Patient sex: F
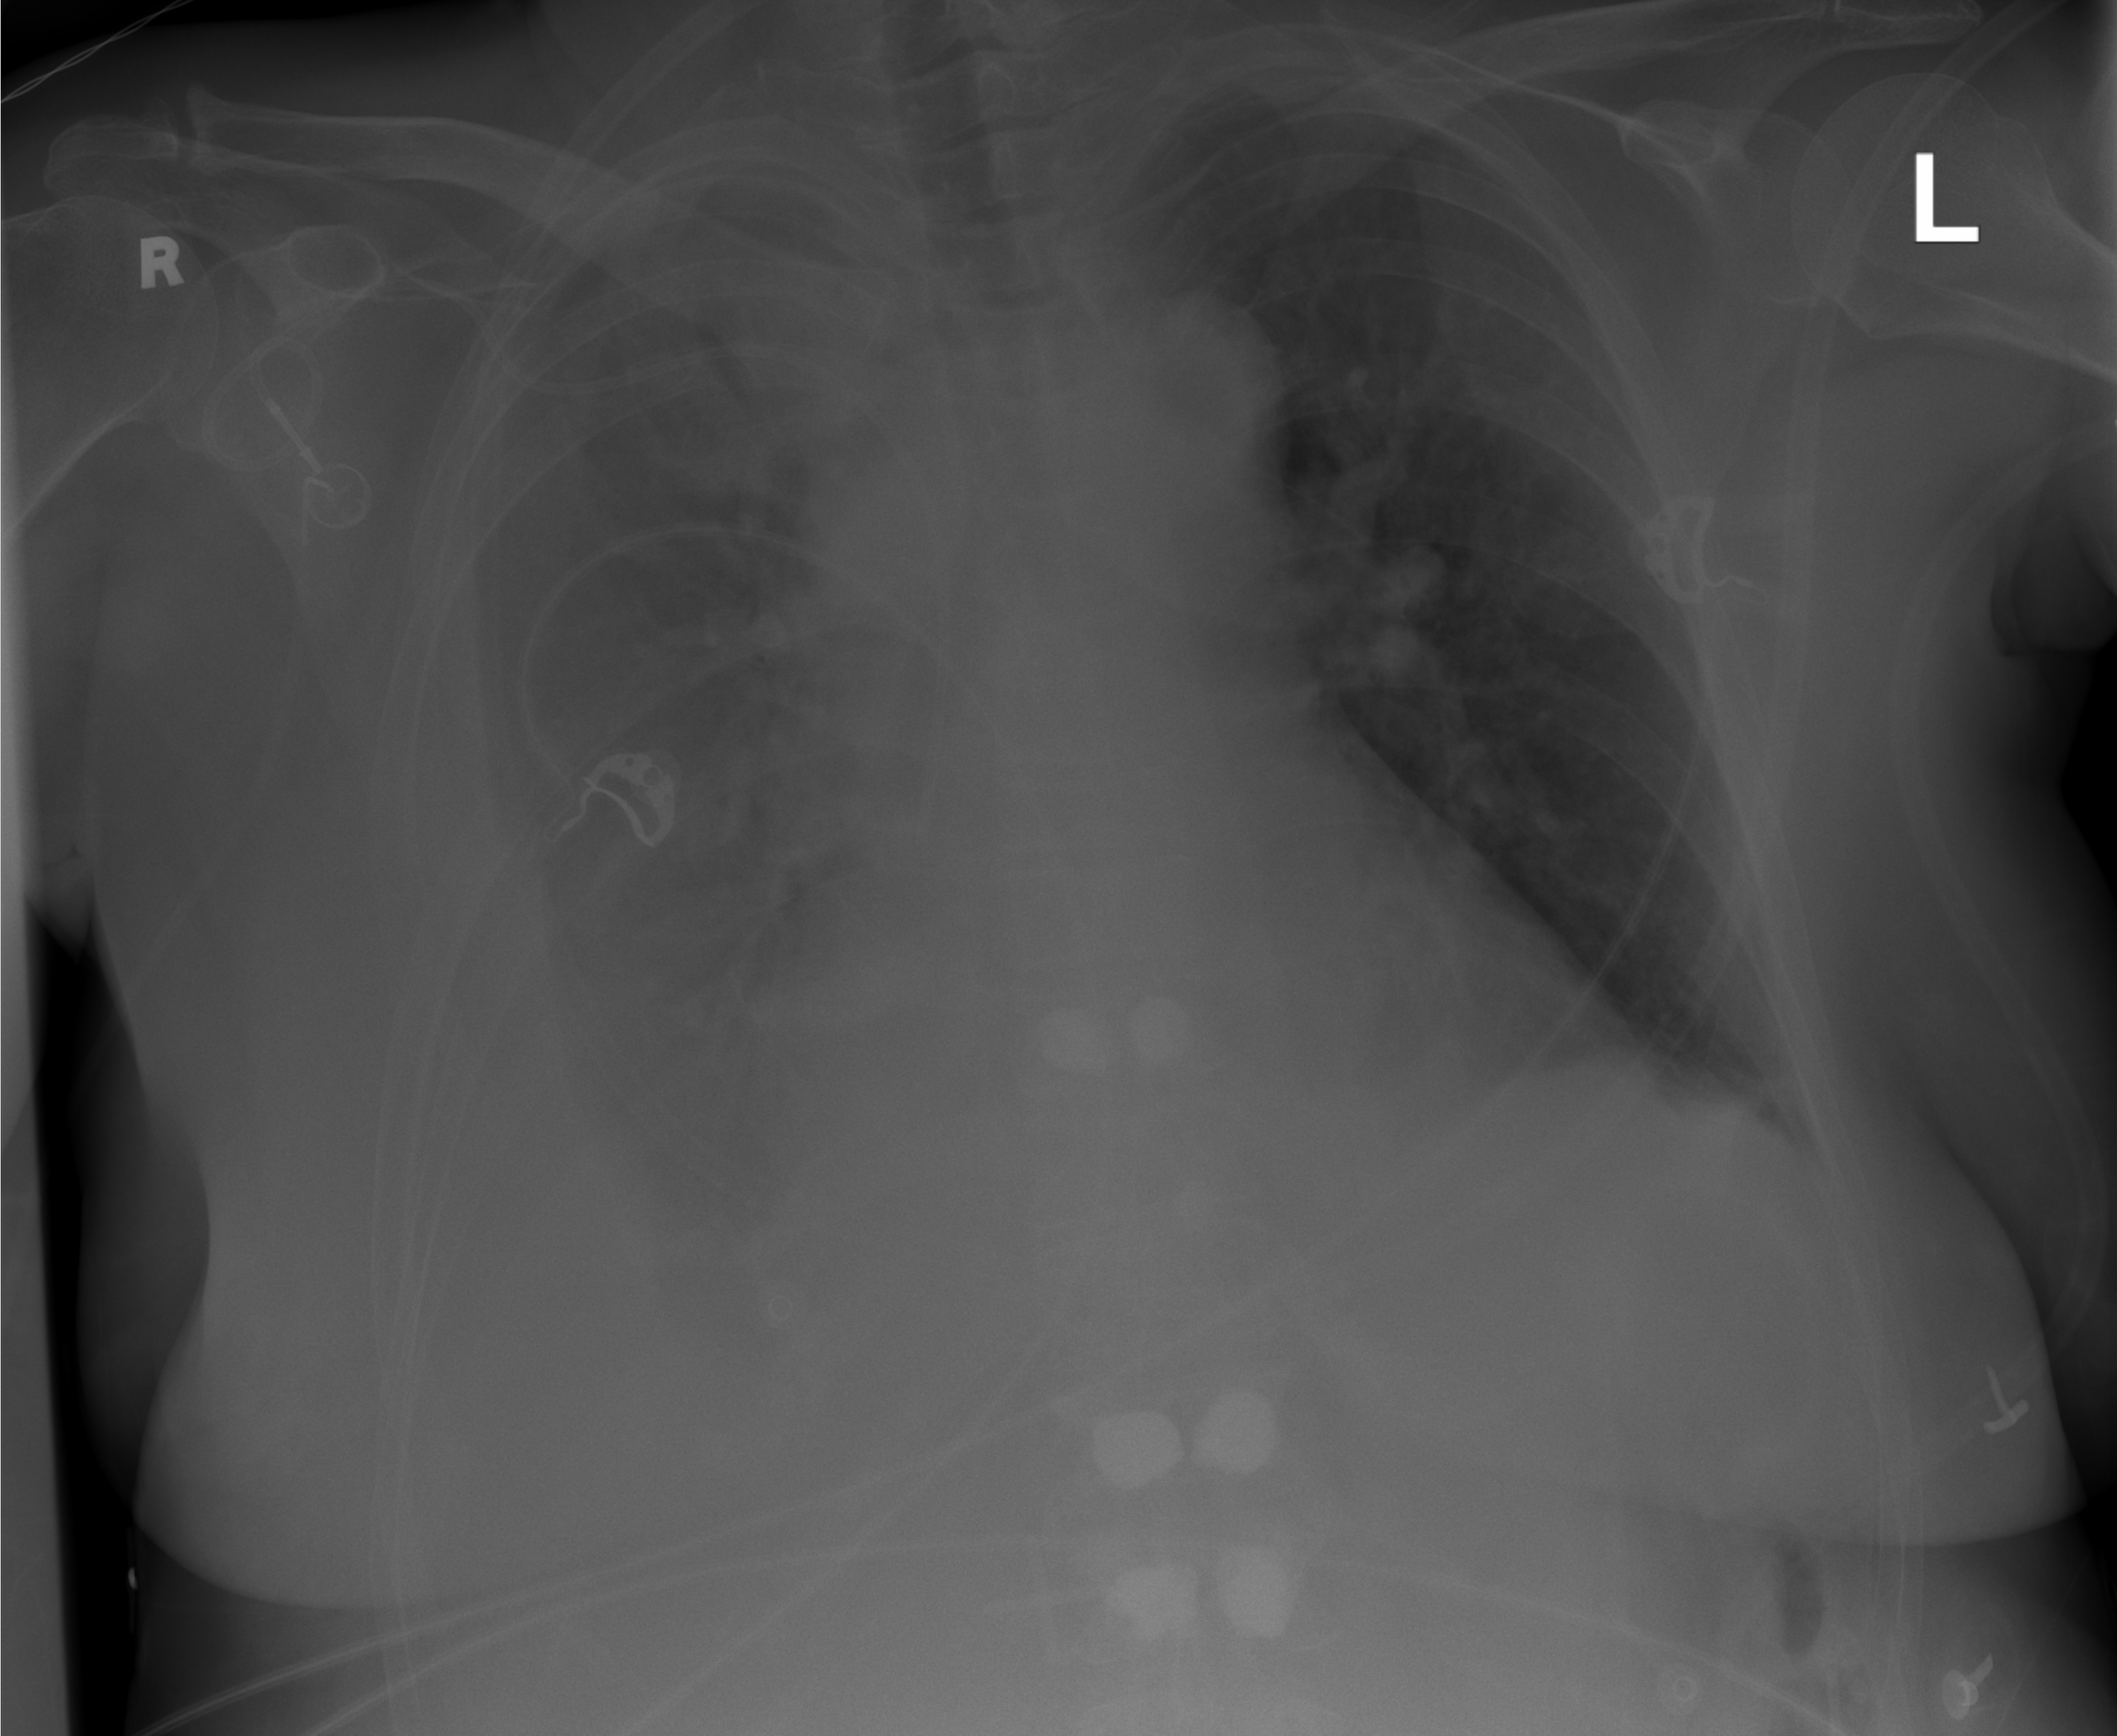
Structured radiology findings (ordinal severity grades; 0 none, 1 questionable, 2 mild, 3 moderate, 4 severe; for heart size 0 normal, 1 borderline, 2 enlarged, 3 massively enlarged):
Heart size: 0
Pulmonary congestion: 0
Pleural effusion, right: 3
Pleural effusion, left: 0
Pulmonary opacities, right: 0
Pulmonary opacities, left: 0
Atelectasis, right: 3
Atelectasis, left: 1